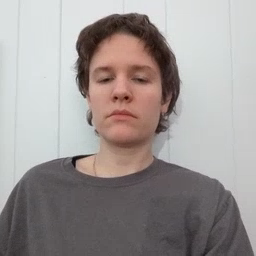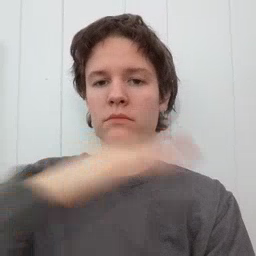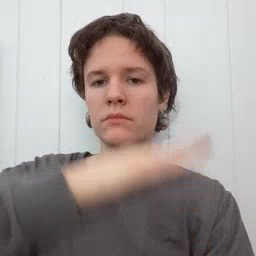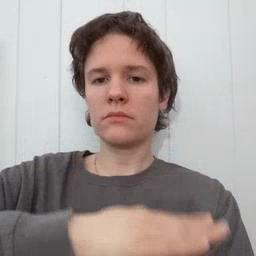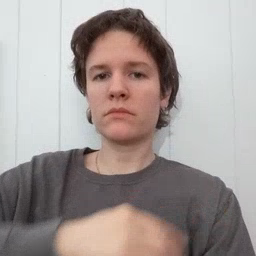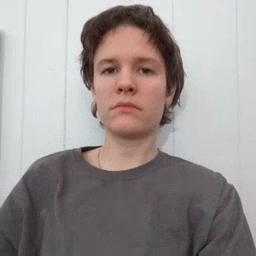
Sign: table